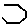
Label: hexagon